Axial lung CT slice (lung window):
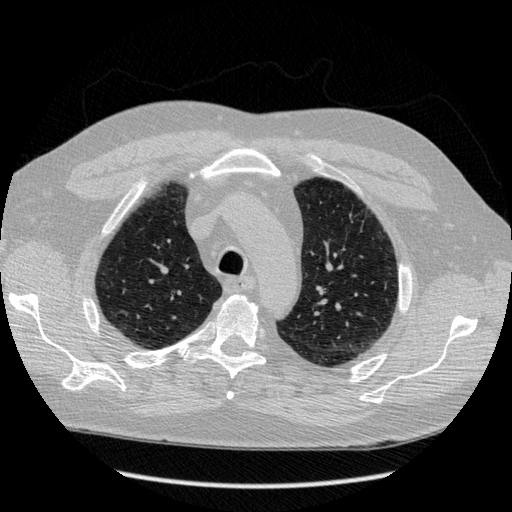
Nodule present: no